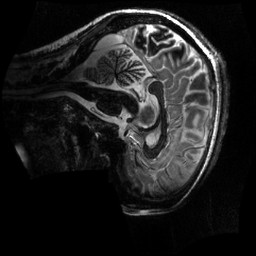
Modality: MP2RAGE
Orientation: sagittal
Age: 26
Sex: female
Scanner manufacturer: siemens
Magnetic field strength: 6.98 T
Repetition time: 6 s
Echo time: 0.00283 s